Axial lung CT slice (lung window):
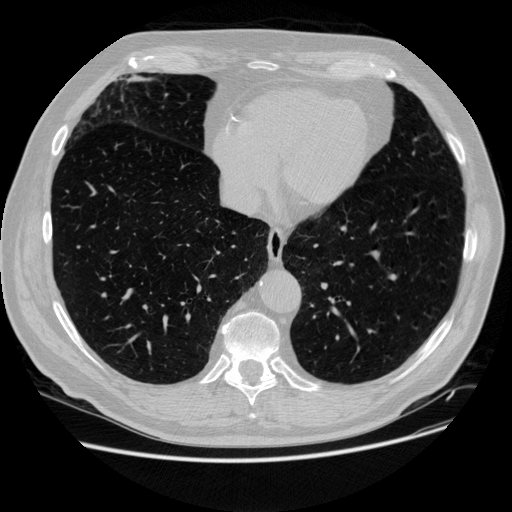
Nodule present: no